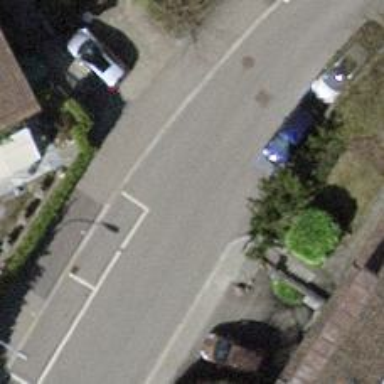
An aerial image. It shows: Asphalt road in residential area with opposite cycleway.